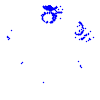
Particle: proton